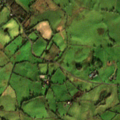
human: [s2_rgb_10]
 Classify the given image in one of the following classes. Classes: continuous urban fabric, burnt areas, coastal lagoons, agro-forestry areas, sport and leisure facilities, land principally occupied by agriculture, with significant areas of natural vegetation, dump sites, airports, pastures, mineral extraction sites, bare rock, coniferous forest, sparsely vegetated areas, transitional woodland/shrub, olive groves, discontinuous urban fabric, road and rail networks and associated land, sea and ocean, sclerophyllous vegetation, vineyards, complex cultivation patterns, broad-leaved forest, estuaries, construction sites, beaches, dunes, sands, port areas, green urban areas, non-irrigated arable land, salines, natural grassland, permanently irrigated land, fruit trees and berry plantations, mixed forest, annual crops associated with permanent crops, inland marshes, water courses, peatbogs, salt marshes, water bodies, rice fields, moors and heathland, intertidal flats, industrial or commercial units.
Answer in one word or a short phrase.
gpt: pastures